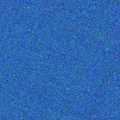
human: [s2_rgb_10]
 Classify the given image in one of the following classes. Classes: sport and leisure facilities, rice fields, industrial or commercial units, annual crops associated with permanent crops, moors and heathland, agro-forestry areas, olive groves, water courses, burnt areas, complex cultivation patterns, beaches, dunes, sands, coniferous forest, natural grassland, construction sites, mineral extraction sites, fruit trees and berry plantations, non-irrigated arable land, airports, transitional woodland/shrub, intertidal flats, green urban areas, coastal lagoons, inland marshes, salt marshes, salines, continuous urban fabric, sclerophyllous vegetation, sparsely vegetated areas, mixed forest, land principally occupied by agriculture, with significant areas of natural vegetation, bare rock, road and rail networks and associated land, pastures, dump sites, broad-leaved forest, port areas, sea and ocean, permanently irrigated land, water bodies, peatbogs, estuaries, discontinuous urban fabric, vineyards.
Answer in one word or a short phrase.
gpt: sea and ocean